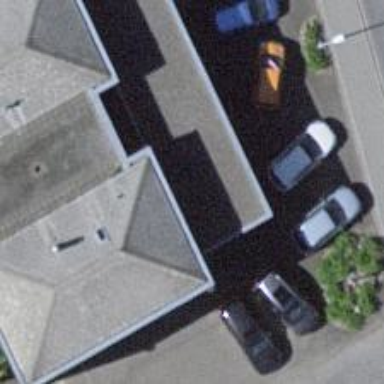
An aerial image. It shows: Car shop.